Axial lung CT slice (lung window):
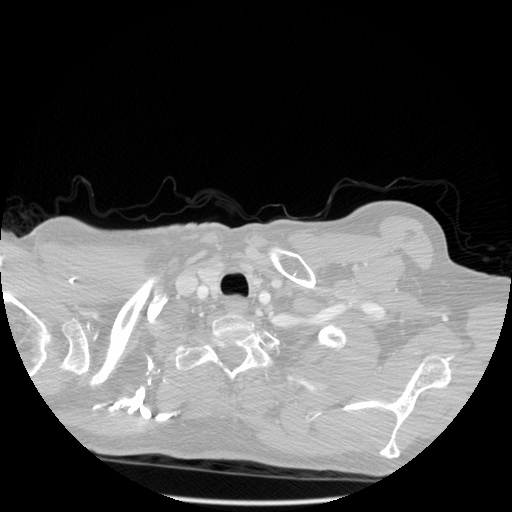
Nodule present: no